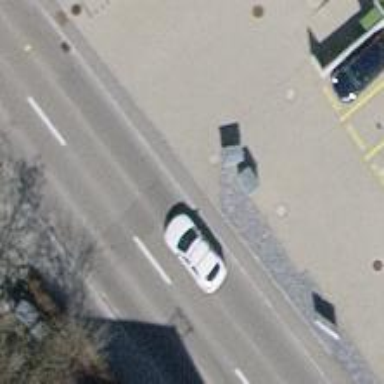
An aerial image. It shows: Asphalt sidewalk along the footway.